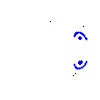
Particle: electron